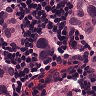
Metastatic tissue present: yes